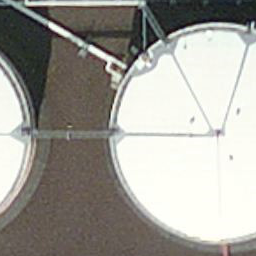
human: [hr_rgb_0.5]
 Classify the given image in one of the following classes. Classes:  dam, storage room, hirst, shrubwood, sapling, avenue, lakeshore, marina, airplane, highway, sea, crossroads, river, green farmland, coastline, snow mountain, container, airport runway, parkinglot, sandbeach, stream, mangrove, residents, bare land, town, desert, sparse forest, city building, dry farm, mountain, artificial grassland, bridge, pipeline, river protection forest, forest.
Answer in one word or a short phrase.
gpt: storage room